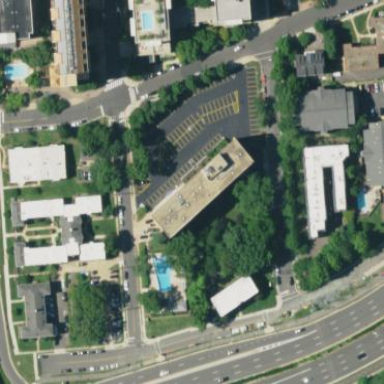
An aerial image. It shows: Image showing building with apartments.